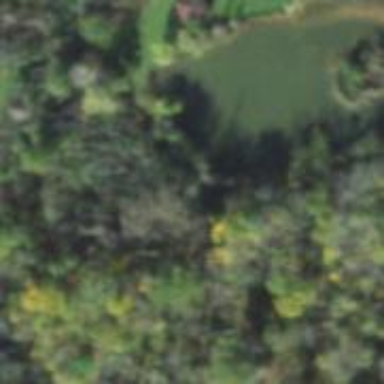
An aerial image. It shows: Peaceful pond surrounded by nature.